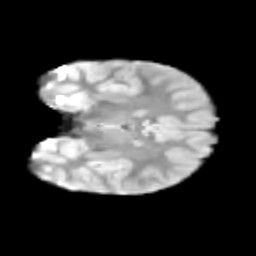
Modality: T2w
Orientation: coronal
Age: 9
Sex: female
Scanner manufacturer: siemens
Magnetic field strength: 3 T
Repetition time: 3.8 s
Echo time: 0.07 s